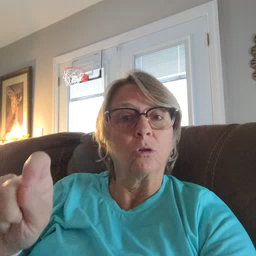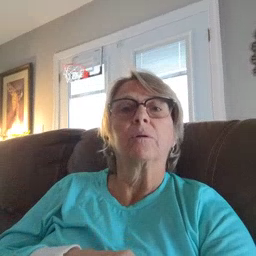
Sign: pencil